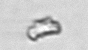
Label: detritus_transparent